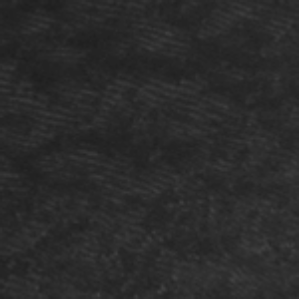
Label: frost